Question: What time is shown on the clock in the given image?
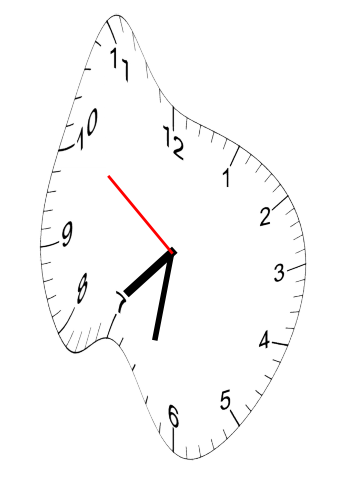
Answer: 07:31:51